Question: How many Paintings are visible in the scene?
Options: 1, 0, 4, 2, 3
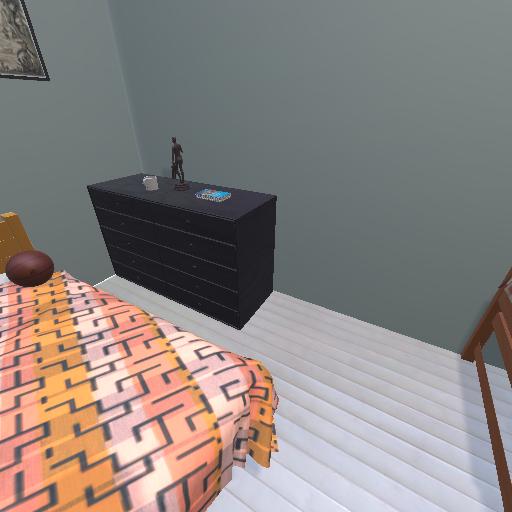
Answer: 1